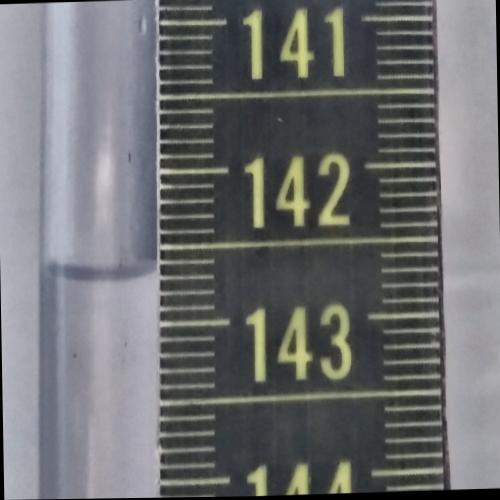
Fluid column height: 142.7 cm